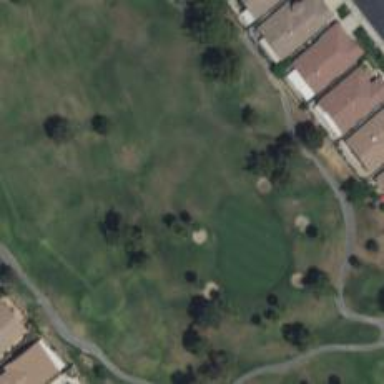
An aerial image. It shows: View of golf hole.